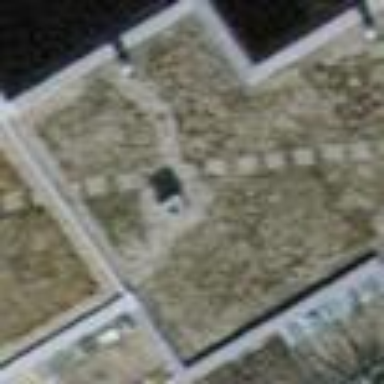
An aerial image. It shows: Building with flat roof.